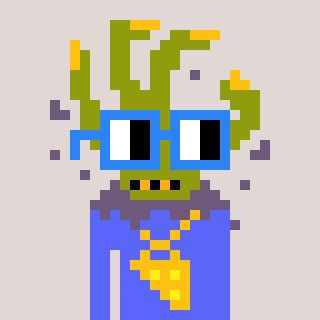
a pixel art character with square blue glasses, a zombie-hand-shaped head and a purple-colored body on a warm background